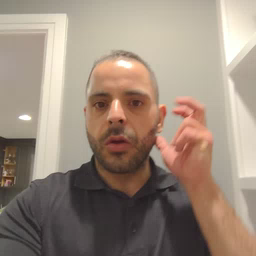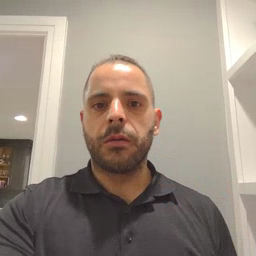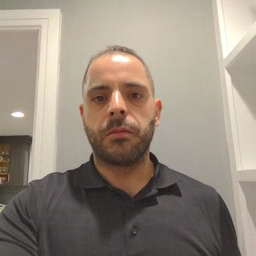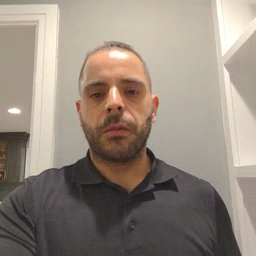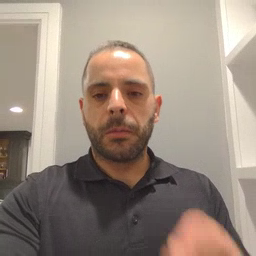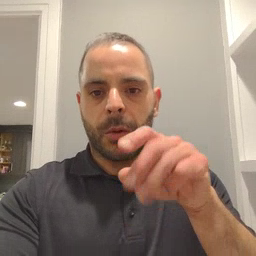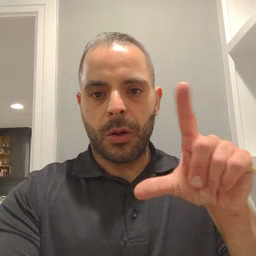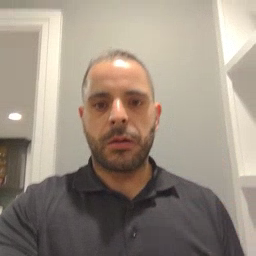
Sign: pool